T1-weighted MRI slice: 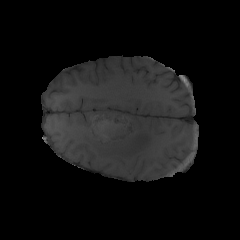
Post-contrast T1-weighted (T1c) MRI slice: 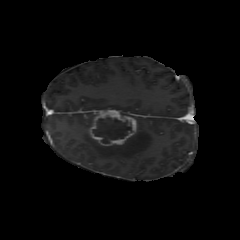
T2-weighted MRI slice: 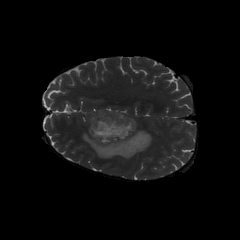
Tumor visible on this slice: yes